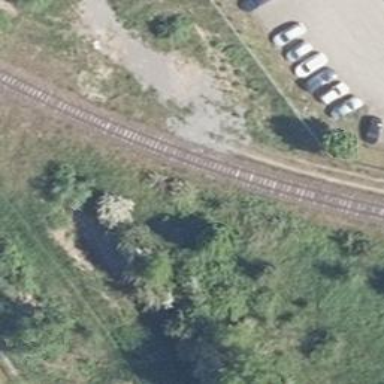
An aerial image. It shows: Rail spur service.